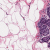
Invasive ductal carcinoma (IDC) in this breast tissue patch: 0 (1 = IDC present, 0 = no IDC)